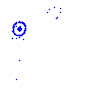
Particle: pion